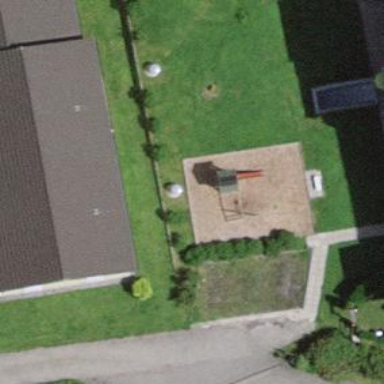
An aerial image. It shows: Playground area for leisure activities on the land.